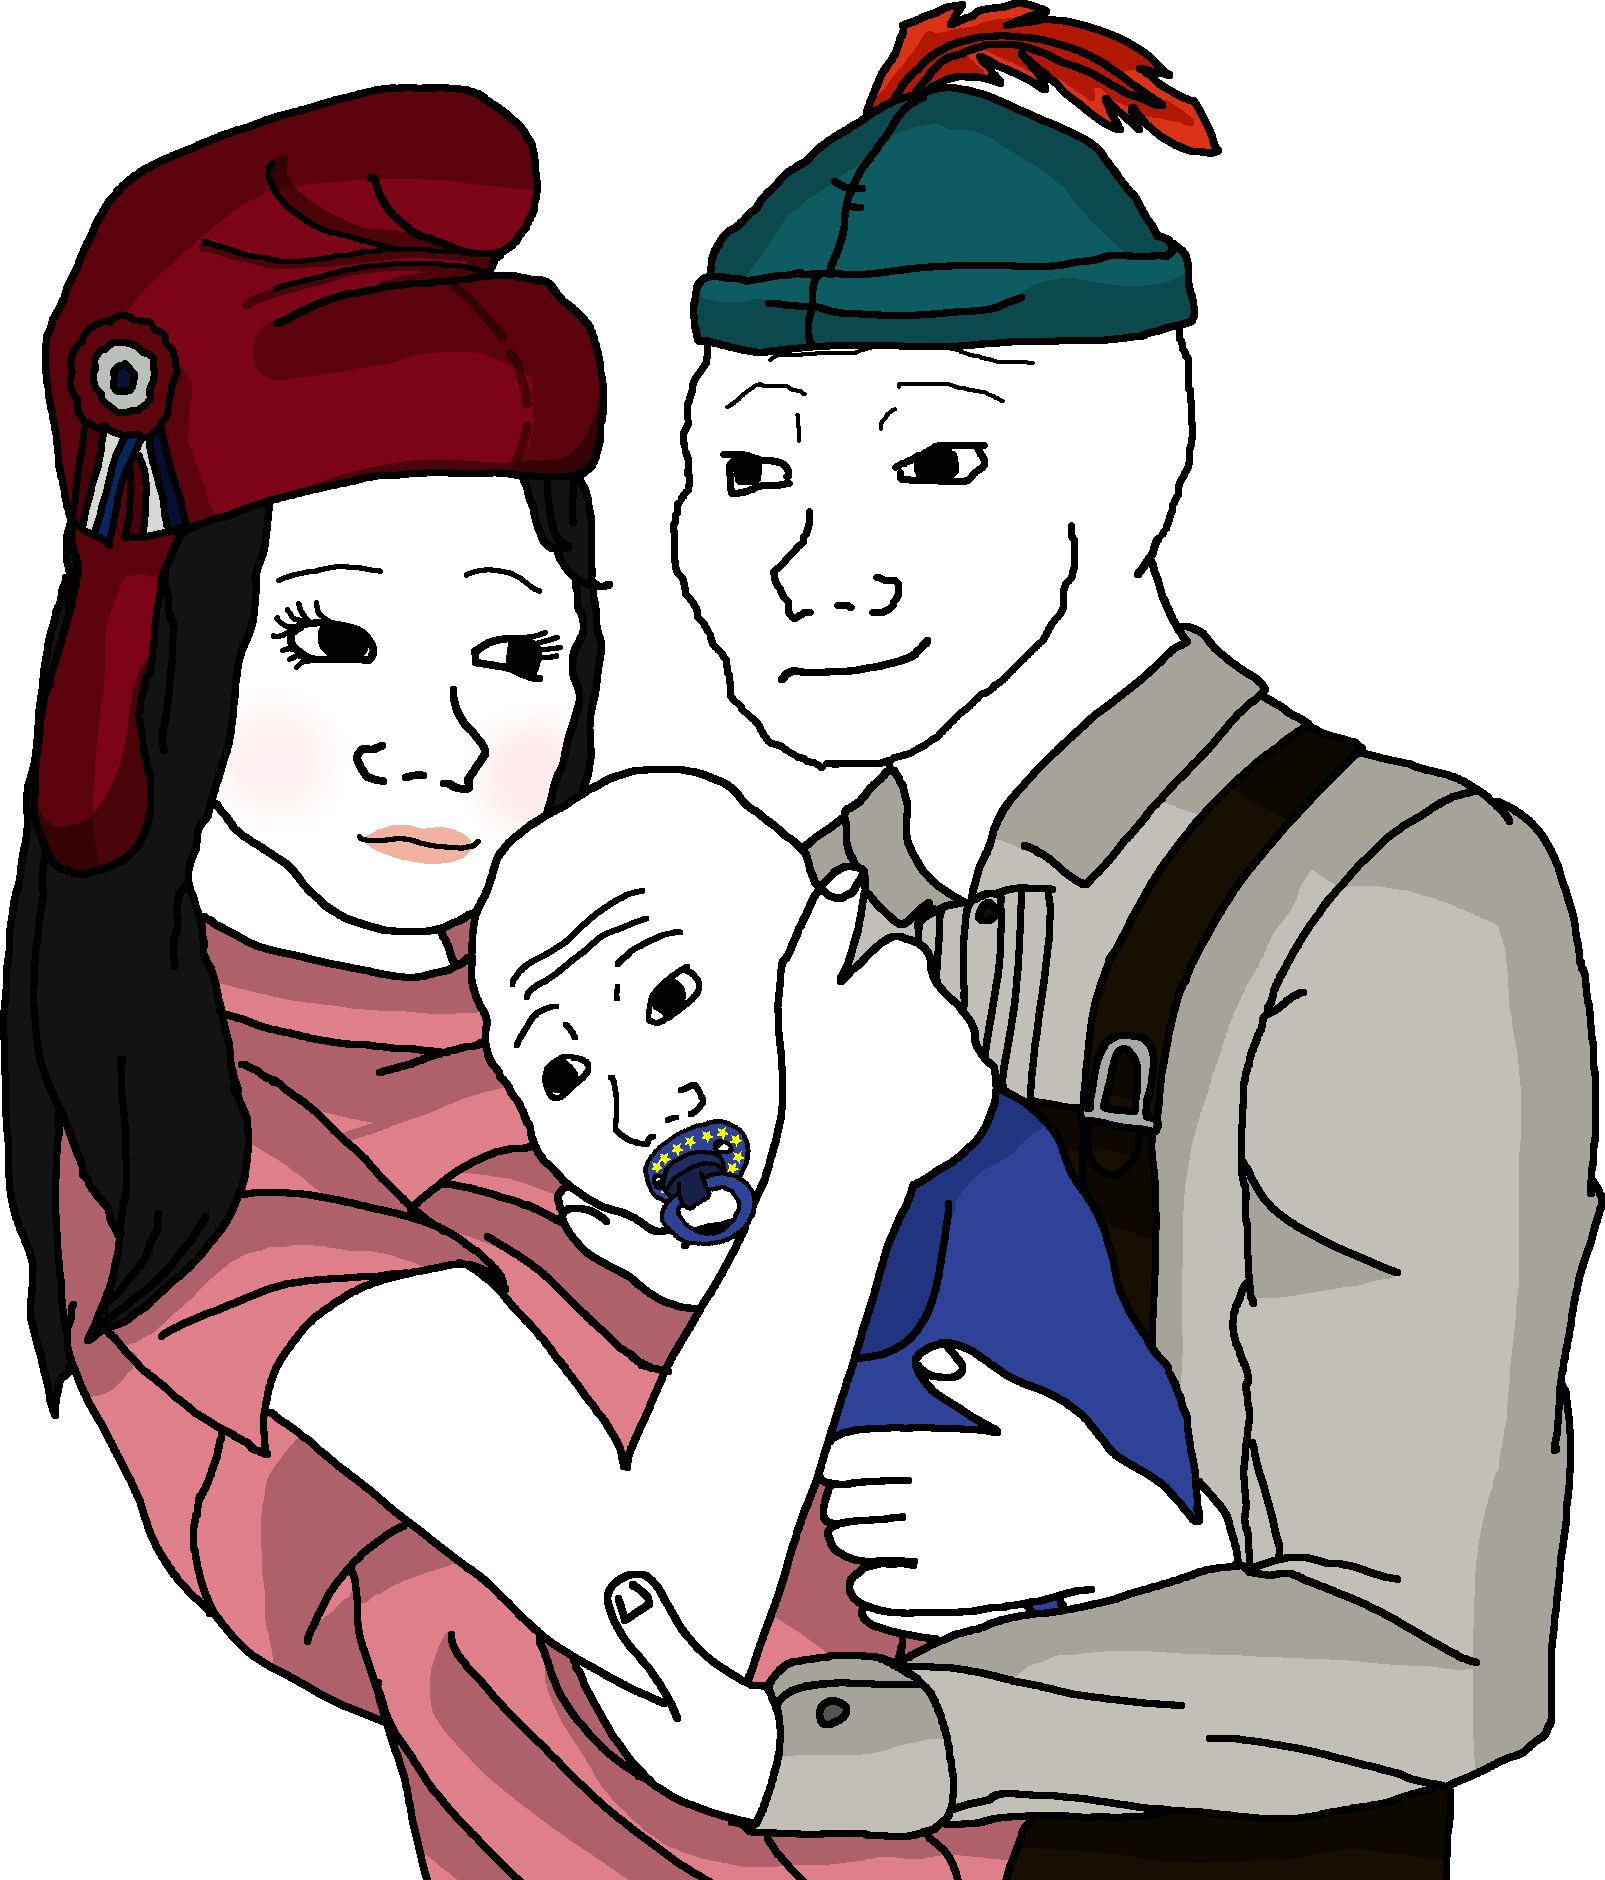
Label: 5_Trad_Wife